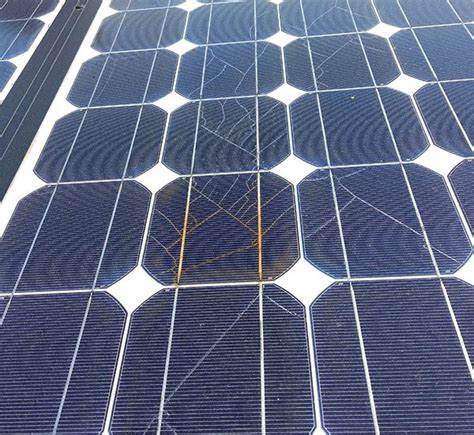
Label: Electrical-damage